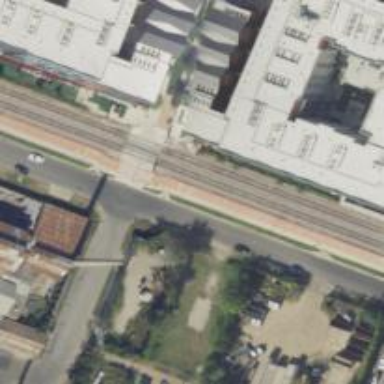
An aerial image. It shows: Railway crossing.